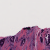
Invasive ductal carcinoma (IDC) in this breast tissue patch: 1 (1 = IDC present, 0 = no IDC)